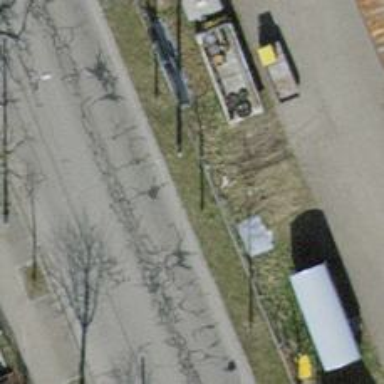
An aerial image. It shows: Tree-lined avenue.